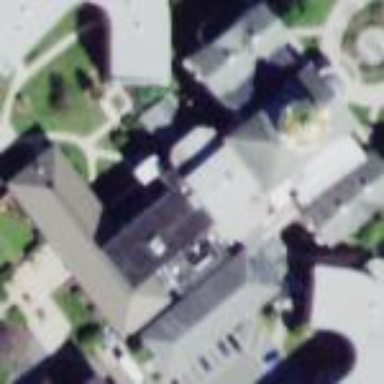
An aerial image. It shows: University building.